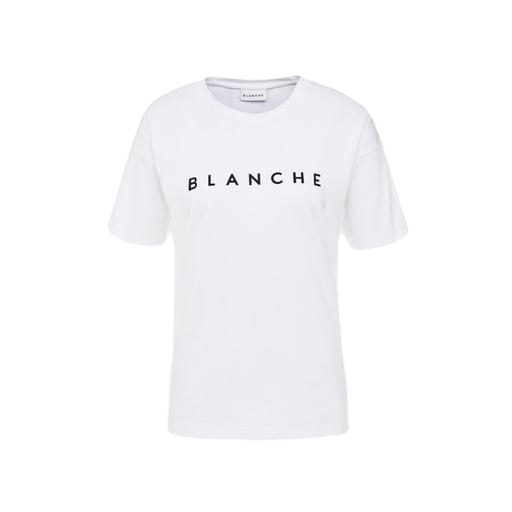
black canyon tee blanc, white seine tee, white logo-print t-shirt, white background